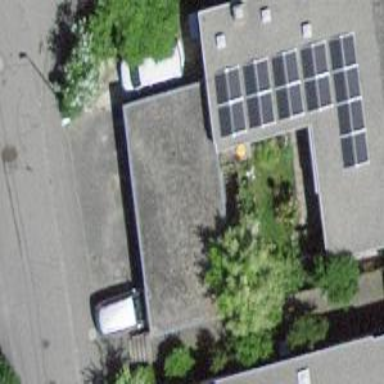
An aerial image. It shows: Flat roofed garages.